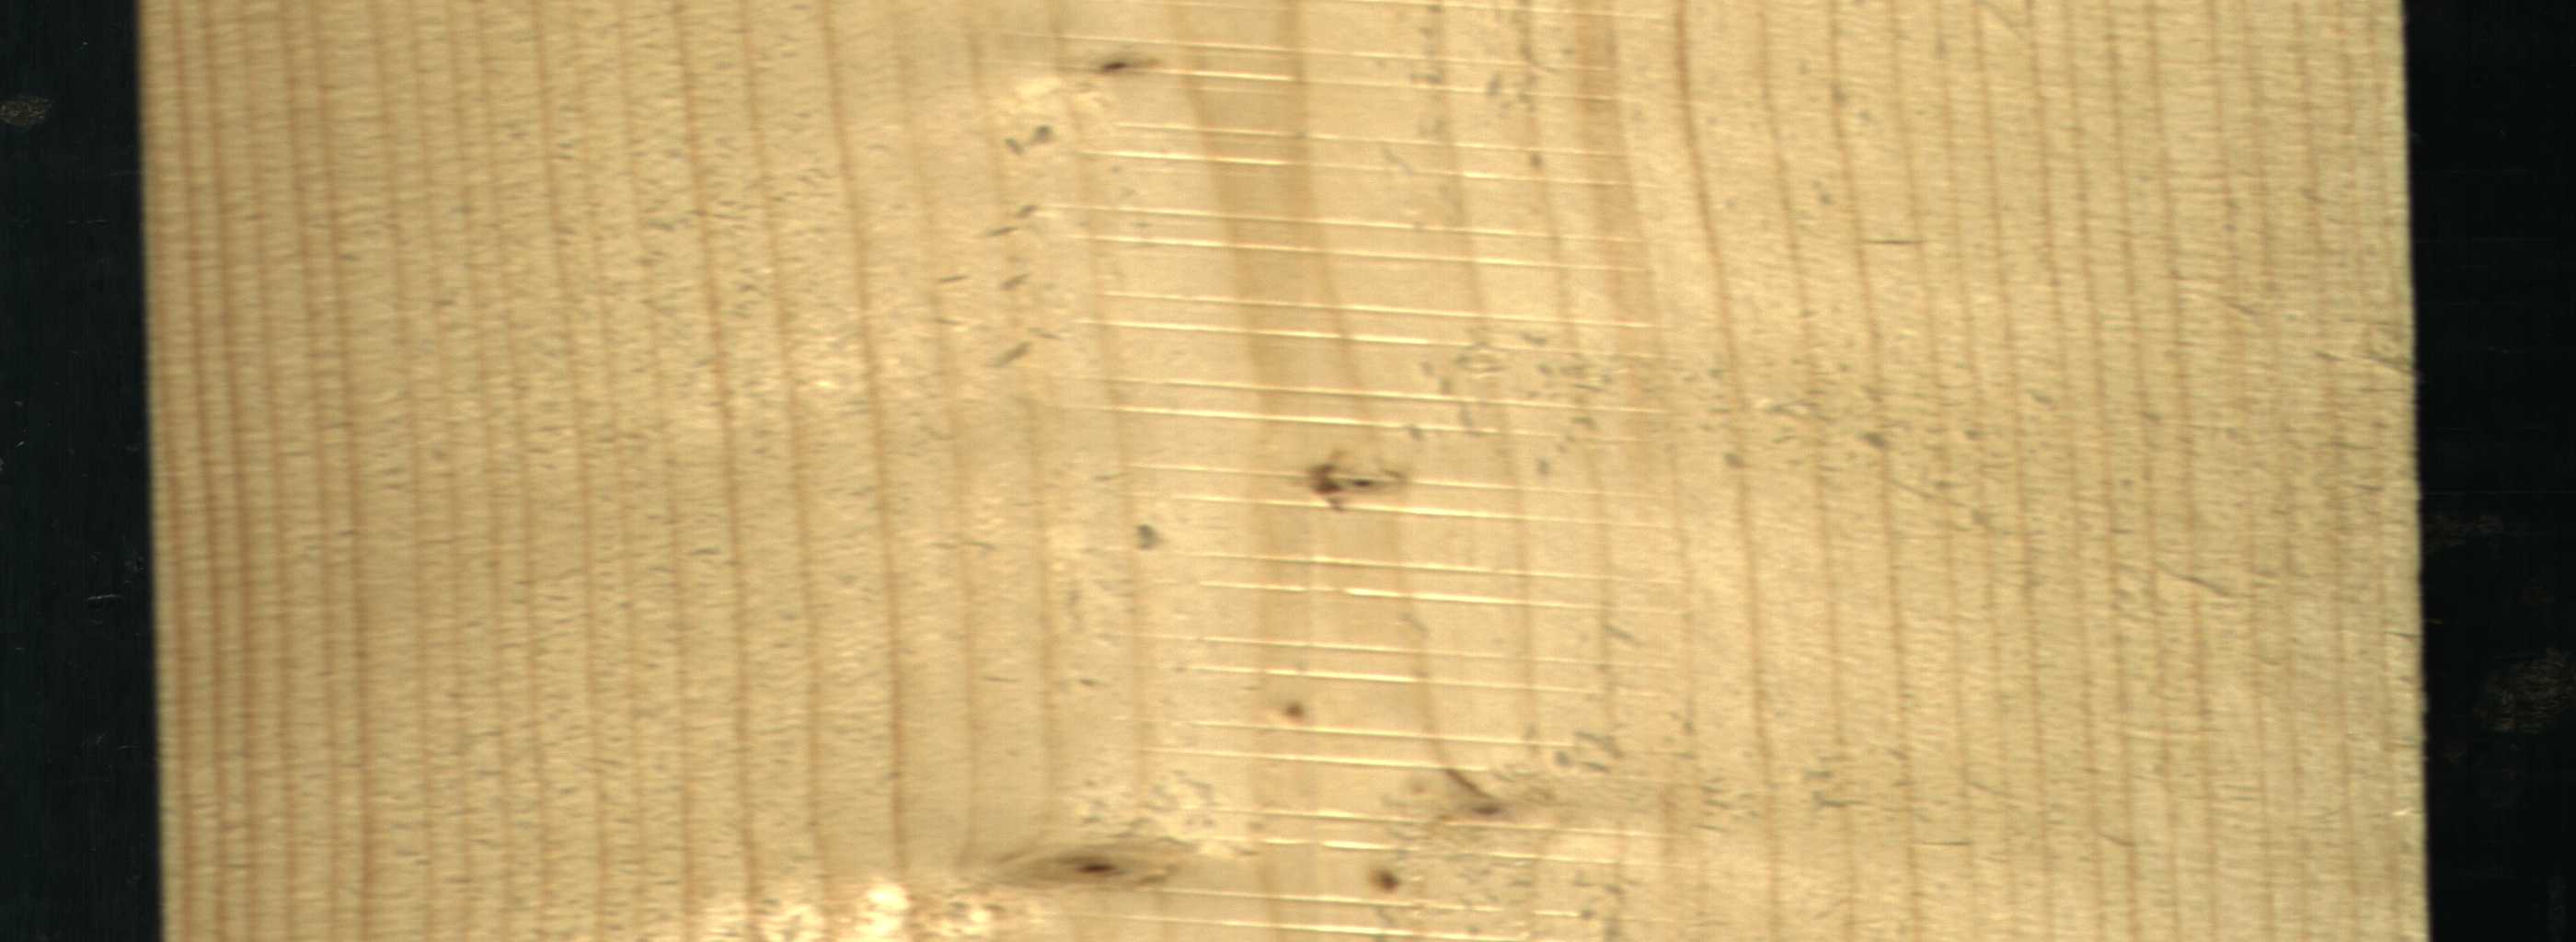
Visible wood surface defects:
Live_Knot
Live_Knot